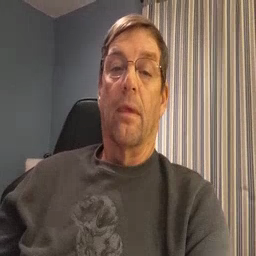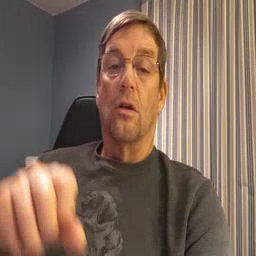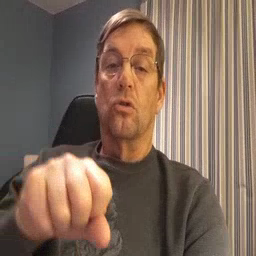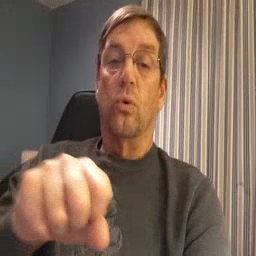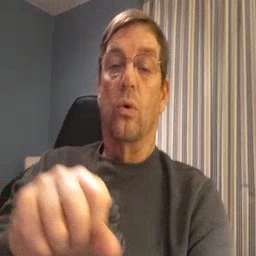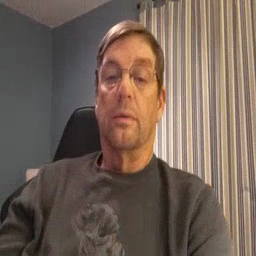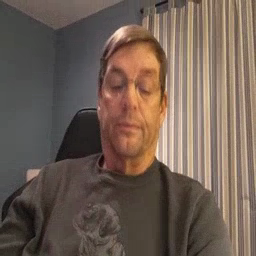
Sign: shoe